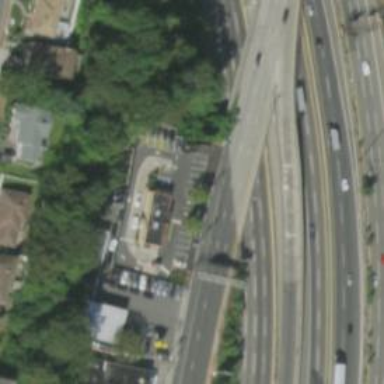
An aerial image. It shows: Motorway junction.